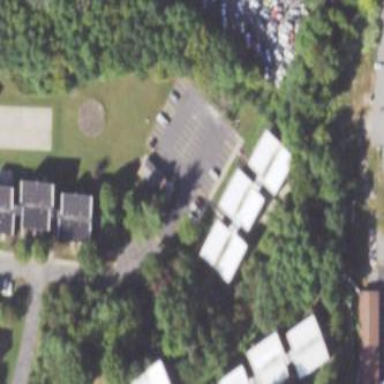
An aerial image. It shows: Parking area with surface.